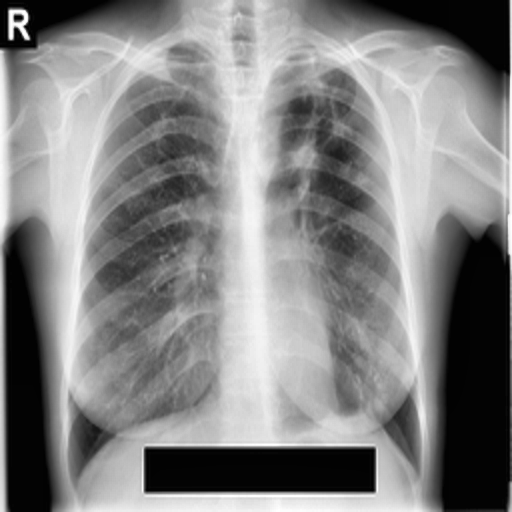
Finding: TUBERCULOSIS